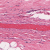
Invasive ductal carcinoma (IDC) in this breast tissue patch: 0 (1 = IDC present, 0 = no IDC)